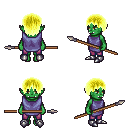
a pixel art fantasy rpg character, female body template, orc, green skin, chain tabard jacket, magenta pants, gold plain hairstyle, metal boots, spear, four views (front, back, left, right), 2x2 character sprite sheet, small pixel art, hard edges, no anti-aliasing